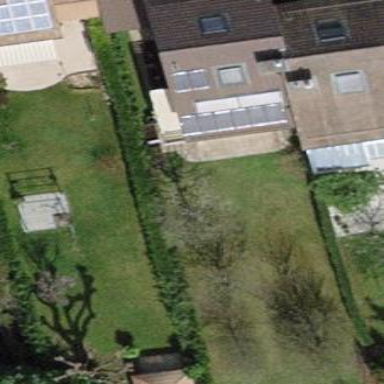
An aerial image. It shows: Garden surrounded by fence.